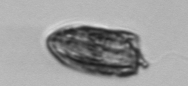
Label: Katodinium_or_Torodinium